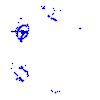
Particle: pion